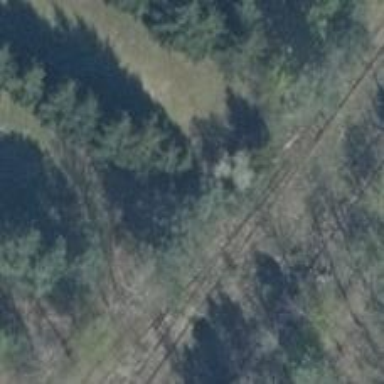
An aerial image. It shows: Disused railway siding.